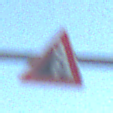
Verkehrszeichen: SteinschlagLinks
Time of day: MorningAfternoon
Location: Outdoor (Nature)
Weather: PartlyCloudy
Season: NotSpecified
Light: Natural